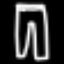
Label: pants